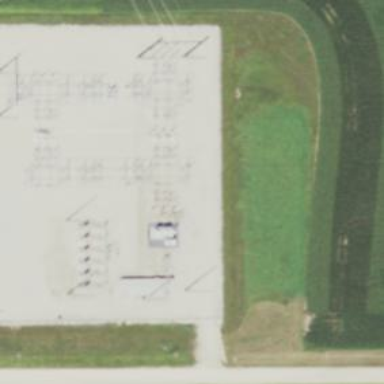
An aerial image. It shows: Switch for power supply.